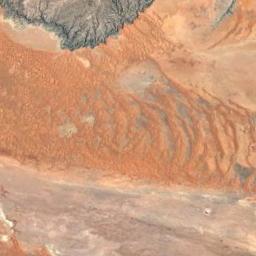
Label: desert